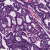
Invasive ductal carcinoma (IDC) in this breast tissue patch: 1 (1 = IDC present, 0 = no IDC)